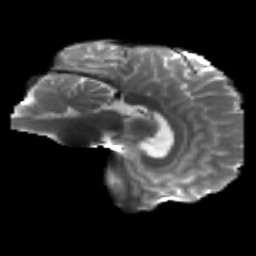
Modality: T2w
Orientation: sagittal
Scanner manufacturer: siemens
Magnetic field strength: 3 T
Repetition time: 4.16 s
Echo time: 0.0806 s